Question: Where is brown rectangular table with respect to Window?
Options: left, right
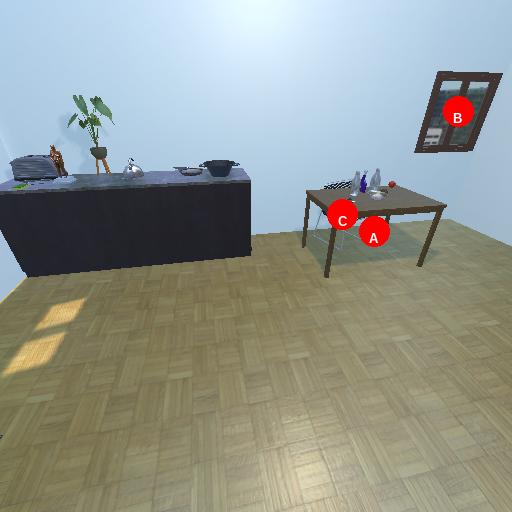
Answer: left